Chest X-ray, PA view. Patient: 27 years old, sex F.
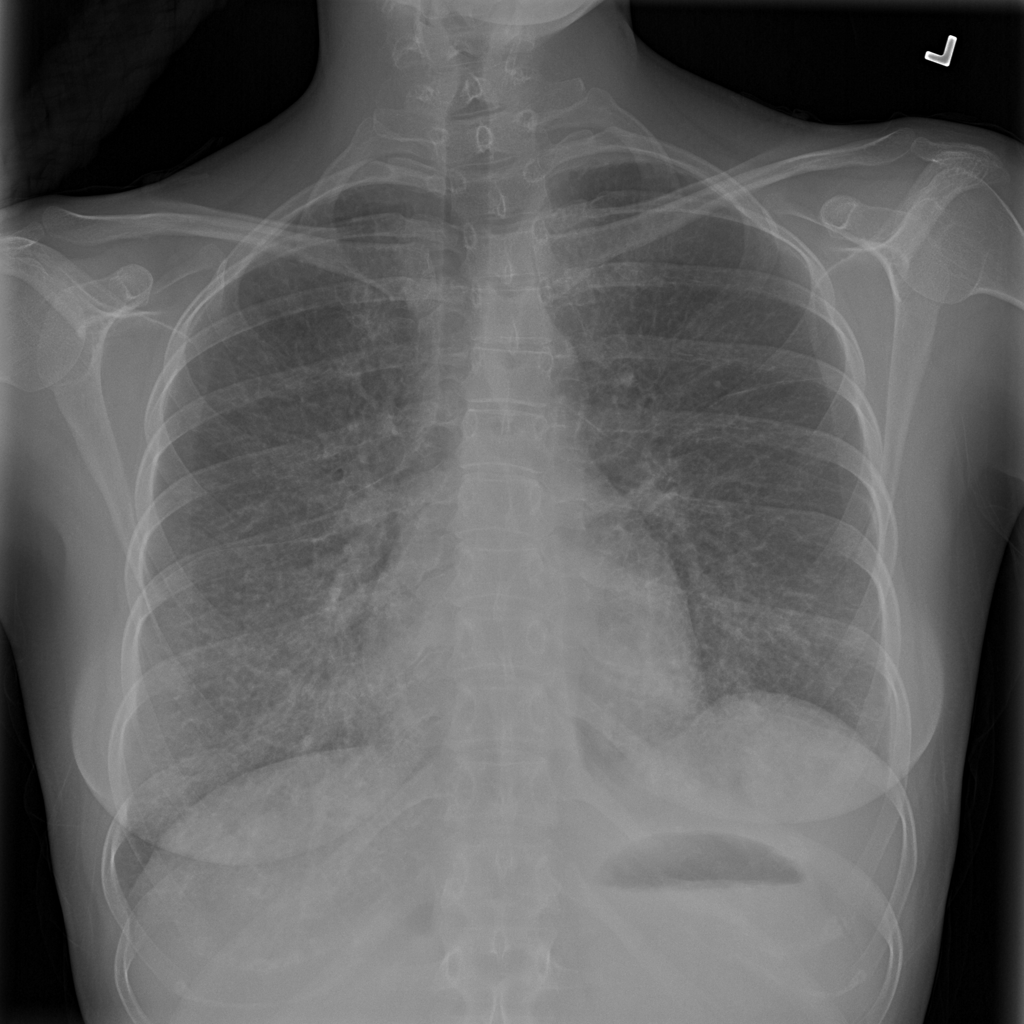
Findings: Effusion, Infiltration, Pleural_Thickening